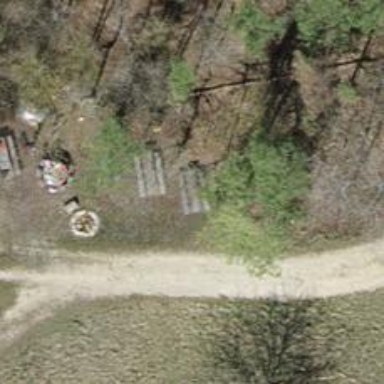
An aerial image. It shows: Picnic table located in leisure land area.